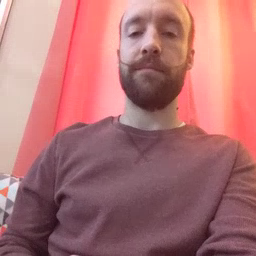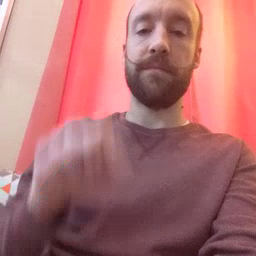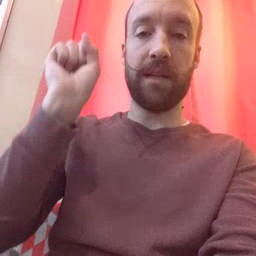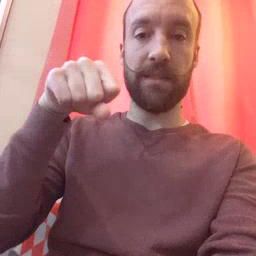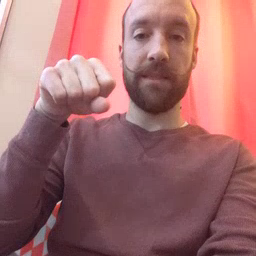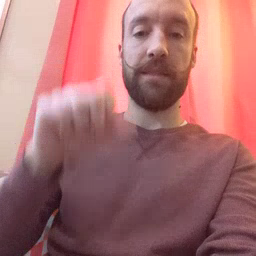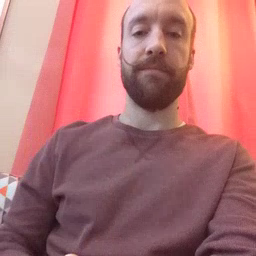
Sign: yes